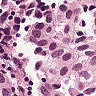
Metastatic tissue present: yes